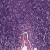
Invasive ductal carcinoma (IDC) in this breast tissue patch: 0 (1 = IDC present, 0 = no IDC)